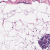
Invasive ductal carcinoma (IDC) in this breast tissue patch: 0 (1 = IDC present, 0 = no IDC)